Question: I want to make a toggle switch button to change the theme in GUI, and I wonder if something similar to the image shown below is possible?

Is there a better way other than to use a Scale widget such as this?
'''
from tkinter import *
window = Tk()
s1 = Scale(window, from_=0, to=1, orient=HORIZONTAL)
s1.pack()
mainloop()
'''
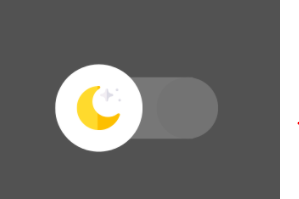
Answer: You can create your custom widget shapes using 'Canvas'. You might want to make a separate class by inheriting the 'Canvas' class if you want to reuse it.
I have created a similar toggle switch. Which you may further improve. (note: You can't use images with the class I have created but you sure can change colors)
'''
from tkinter import *
class ToggleButton(Canvas):
def __init__(self, root, command=None, fg='black', bg='gray', *args, **kwargs):
super().__init__(*args, **kwargs)
self.configure(width=100, height=50, borderwidth=0, highlightthickness=0)
self.root = root
self.back_ground = self.create_arc((0, 0, 0, 0), start=90, extent=180, fill=bg, outline='')
self.back_ground1 = self.create_arc((0, 0, 0, 0), start=-90, extent=180, fill=bg, outline='')
self.rect = self.create_rectangle(0, 0, 0, 0, fill=bg, outline='')
self.btn = self.create_oval(0, 0, 0, 0, fill=fg, outline='')
self.bind('<Configure>', self._resize)
self.bind('<Button>', self._animate, add='+')
self.bind('<Button>', command, add='+')
self.state = 0
def _resize(self, event):
self.coords(self.back_ground, 5, 5, event.height-5, event.height-5)
self.coords(self.back_ground1, 5, 5, event.height, event.height-5)
factor = event.width-(self.coords(self.back_ground1)[2]-self.coords(self.back_ground1)[0])-10
self.move(self.back_ground1, factor, 0)
self.coords(self.rect, self.bbox(self.back_ground)[2]-2, 5, self.bbox(self.back_ground1)[0]+2, event.height-5)
self.coords(self.btn, 5, 5, event.height-5, event.height-5)
if self.state:
self.moveto(self.btn, self.coords(self.back_ground1)[0]+4, 4)
def _animate(self, event):
x, y, w, h = self.coords(self.btn)
x = int(x-1)
y = int(y-1)
if x == self.coords(self.back_ground1)[0]+4:
self.moveto(self.btn, 4, 4)
self.state = 0
else:
self.moveto(self.btn, self.coords(self.back_ground1)[0]+4, 4)
self.state = 1
def get_state(self):
return self.state
#Your own function
def hello(event='Nooo'):
print(event)
if bool(btn.get_state()):
print('State is 1')
elif not bool(btn.get_state()):
print('State is 0')
root = Tk()
btn = ToggleButton(root, lambda _:hello('Hello'), 'red', 'green')
btn.pack()
btn2 = ToggleButton(root, command=hello)
btn2.pack(expand=True, fill='both')
Button(root, text='Text').pack(expand=True, fill='both')
root.mainloop()
'''
How to use:
- - 'get_state()'-
*(note: you would still be able to use the methods of the 'Canvas' widget. If you don't want them then override those methods and give 'pass')